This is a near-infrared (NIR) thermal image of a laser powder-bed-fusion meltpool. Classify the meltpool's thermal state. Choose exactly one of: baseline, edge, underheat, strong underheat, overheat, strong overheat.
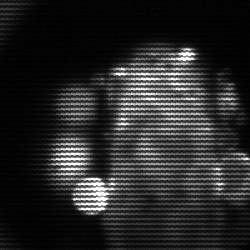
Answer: strong underheat